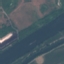
Land use / land cover: River